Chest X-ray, PA view. Patient: 56 years old, sex M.
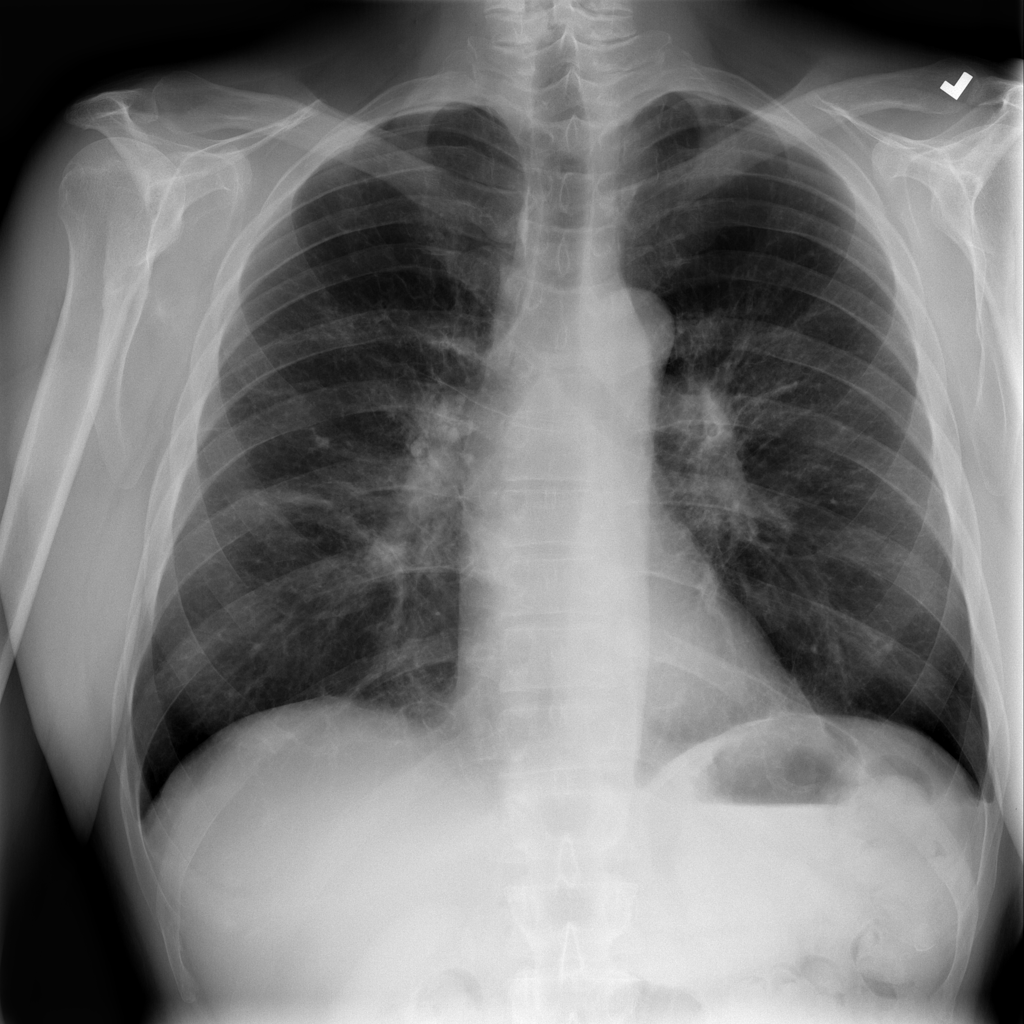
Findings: Infiltration